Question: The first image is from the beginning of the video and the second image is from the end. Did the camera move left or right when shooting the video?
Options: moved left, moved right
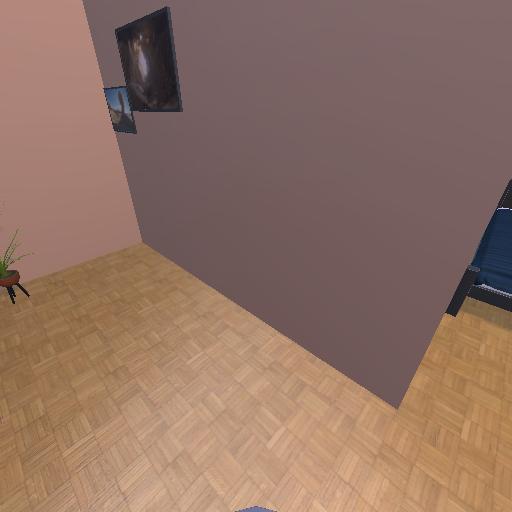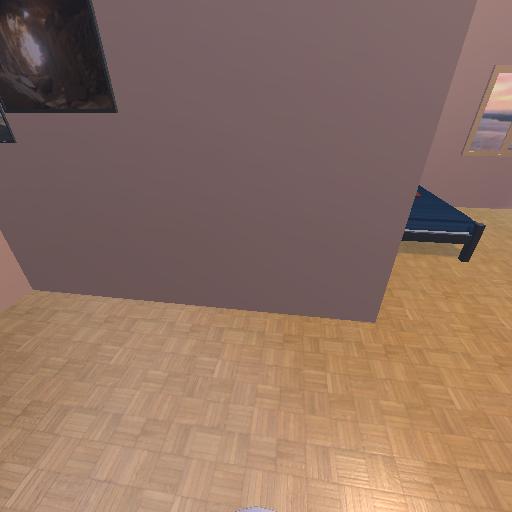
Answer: moved left